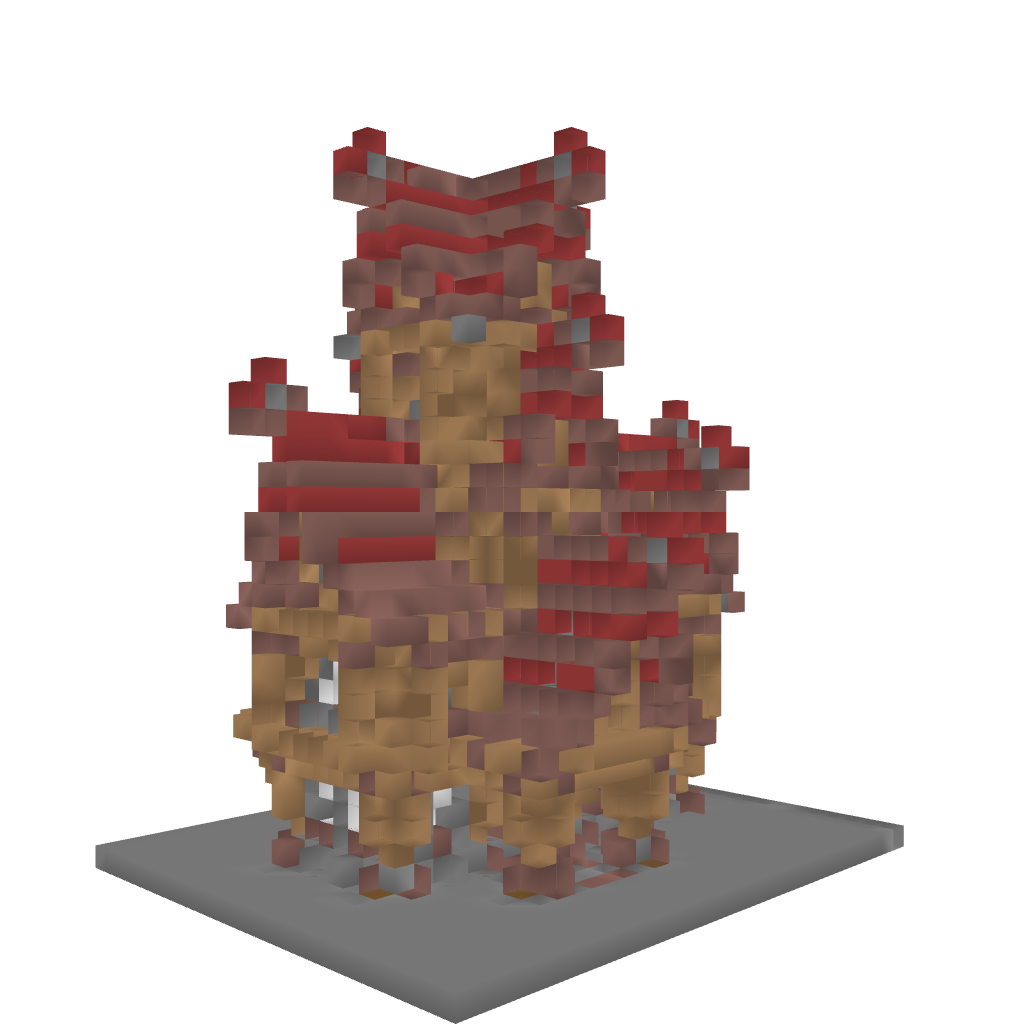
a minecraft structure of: middle class Nordic house high quality